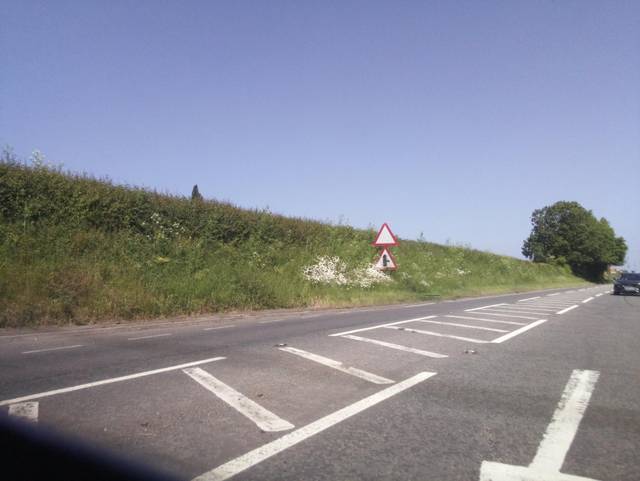
Region: United Kingdom
Coordinates: 51.852, -2.332